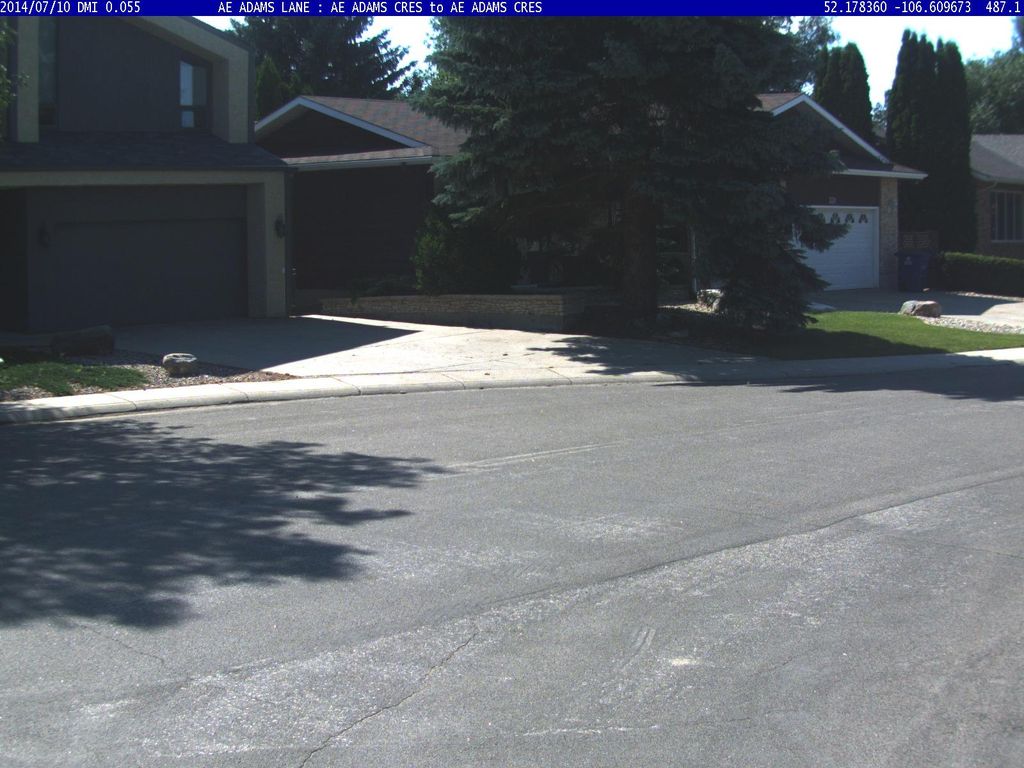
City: saskatoon